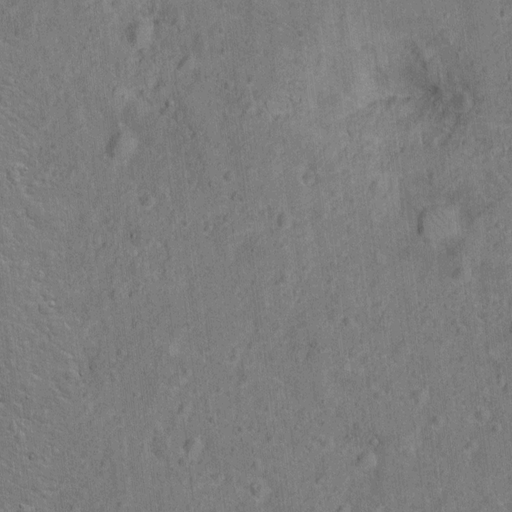
Objects detected: cone